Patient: sex M, age 62
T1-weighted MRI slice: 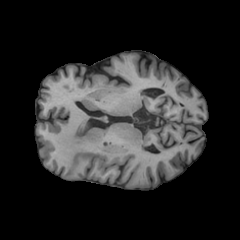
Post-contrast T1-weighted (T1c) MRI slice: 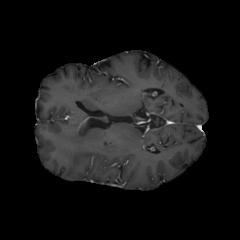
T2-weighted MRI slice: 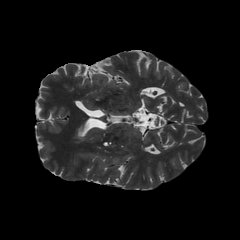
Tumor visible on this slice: yes
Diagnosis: Glioblastoma, IDH-wildtype
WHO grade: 4